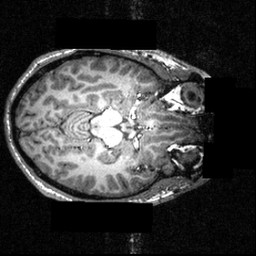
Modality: T1w
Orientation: axial
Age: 29
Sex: male
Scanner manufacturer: siemens
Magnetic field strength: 3.951 T
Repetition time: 1.5 s
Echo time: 0.00335 s